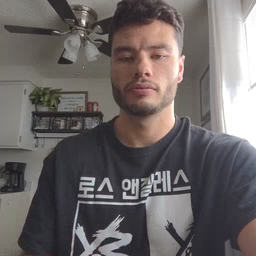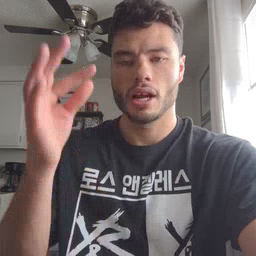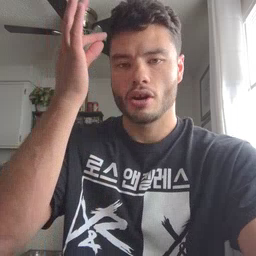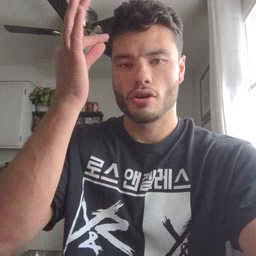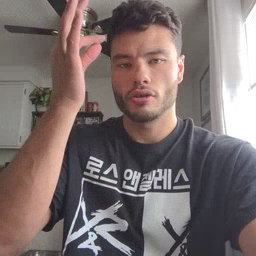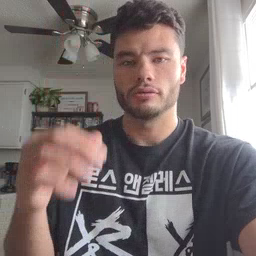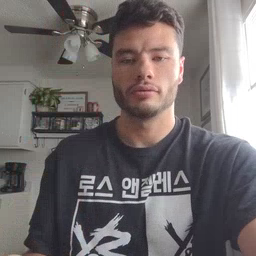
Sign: hair